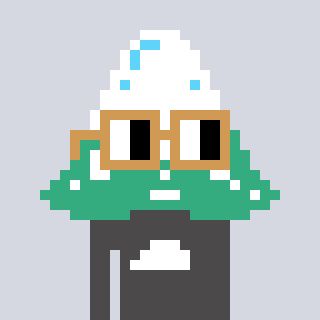
a pixel art character with square brown glasses, a snowy mountain-shaped head and a grayscale-colored body on a cool background